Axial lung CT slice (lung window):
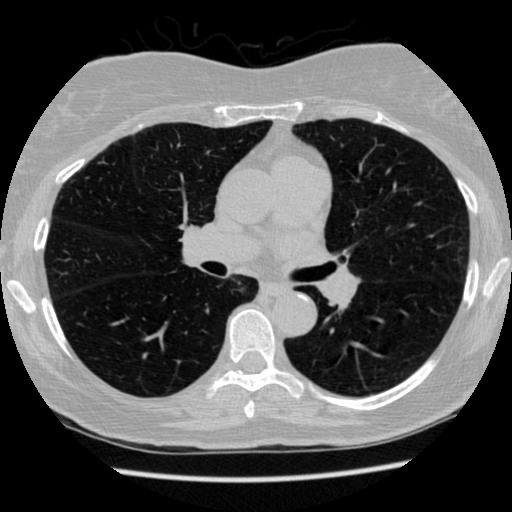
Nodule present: no